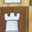
Piece: wR